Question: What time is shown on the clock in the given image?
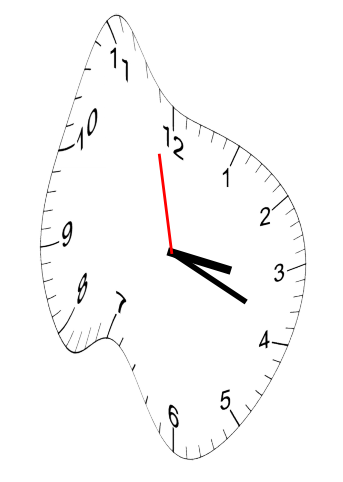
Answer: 03:18:58